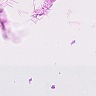
Metastatic tissue present: no